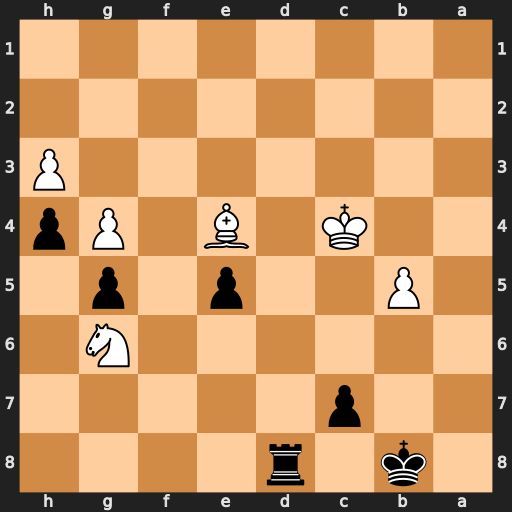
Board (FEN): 1k1r4/2p5/6N1/1P2p1p1/2K1B1Pp/7P/8/8
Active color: b
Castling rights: -
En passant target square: -
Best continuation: Rd4+ Kc3 Rxe4